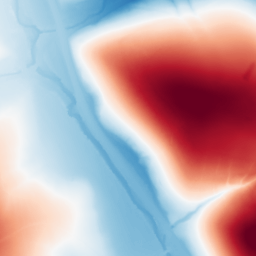
Category: trend_removal
Decomposition family: polynomial_high
Decomposition parameters: degree: 4
Upsampling method: bicubic
Upsampling parameters: scale: 2
Upsampling scale: 2